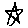
Label: star